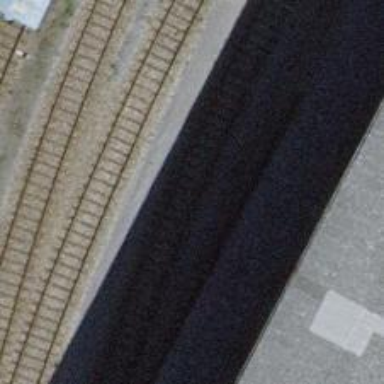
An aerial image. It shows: Disused railway spur with single track.